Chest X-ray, PA view. Patient: 71 years old, sex F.
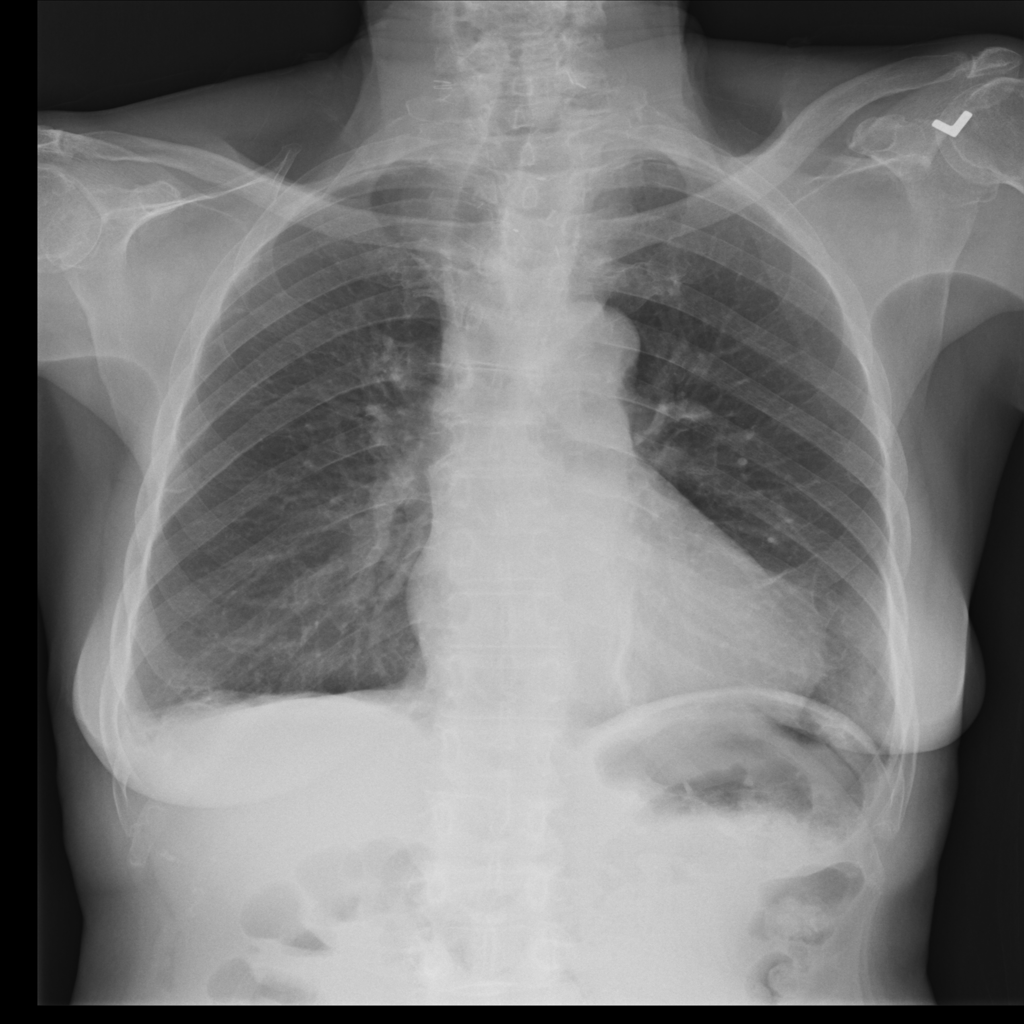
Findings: Atelectasis, Cardiomegaly